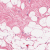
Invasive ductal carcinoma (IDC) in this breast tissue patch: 0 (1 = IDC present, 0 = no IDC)